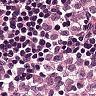
Metastatic tissue present: yes